Question: I am building a webapp and I would like to be able to dynamically render out divs/scripts in my index.html given certain conditions. An abstraction of what I would like to do is the following:
'''
class MainHandler(webapp2.RequestHandler):
def get(self, q):
script = "<script>function display_alert(){ {alert('Hello world!'}}</script> <div>hello world</div>"
if q is None:
q = 'index.html'
path = os.path.join (os.path.dirname (__file__), q)
self.response.headers ['Content-Type'] = 'text/html'
self.response.write (template.render (path, {
"script" : script
}))
def main ():
application = webapp.WSGIApplication ([('/(.*html)?', MainHandler)], debug=True)
util.run_wsgi_app (application)
if __name__ == '__main__':
main ()
'''
The HTML is a simple index.html file that contains {{script}}. When it renders out, it looks like this:

Why isn't the HTML rendering what I gave it correctly? I tried running the "script" variable through simplejson.dumps, it didn't work either.
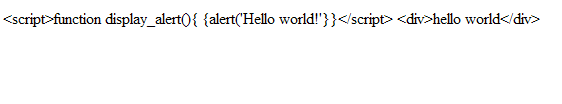
Answer: I believe Html is escaped by default in django templates
in django this is accomplished with the <URL> template filter
'{{ script|safe }}'
are you using django to render your templates? or a different engine?